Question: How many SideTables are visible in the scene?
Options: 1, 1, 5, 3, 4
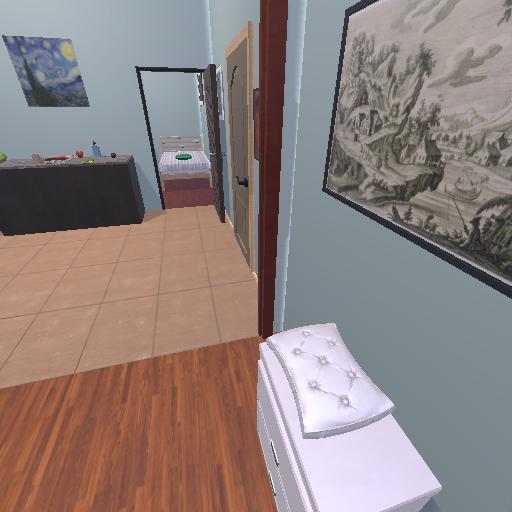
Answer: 1